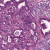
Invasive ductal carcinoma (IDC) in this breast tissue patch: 0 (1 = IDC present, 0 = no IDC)